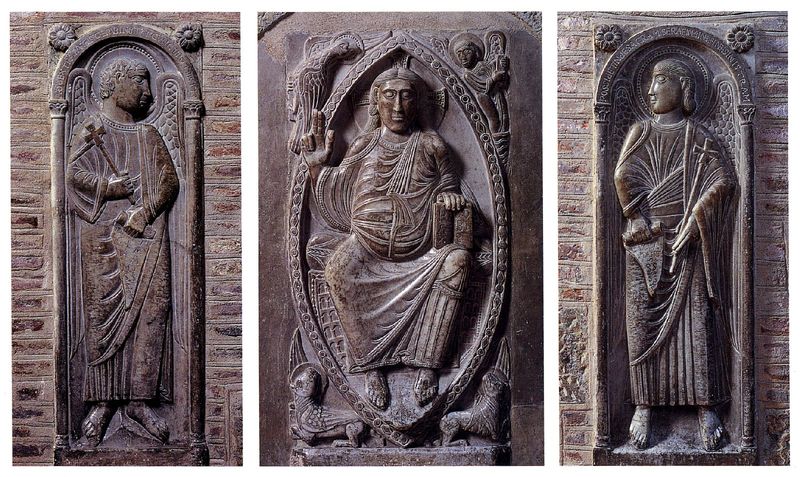
Titel: Kathedrale Saint-Sernin in Toulouse
Standort: Toulouse, St. Sernin (EU - F)
Schlagwörter: adler, flügel, hand, sitzen, finger, holz, tiere, richter, wand, stehen, stein, drei, engel, relief, thron, foto, lamm, buch, kreuz, herrscher, christus, jesus, romanik, segnen, löwe, stier, welt, mandorla, propheten, pantokrator, evangelistensymbole